Field crop: maize
Growth stage: 2
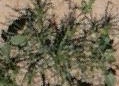
Species: salsola